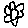
Label: flower